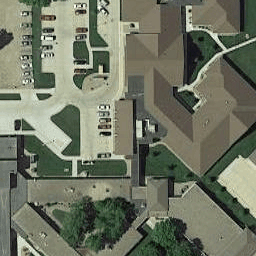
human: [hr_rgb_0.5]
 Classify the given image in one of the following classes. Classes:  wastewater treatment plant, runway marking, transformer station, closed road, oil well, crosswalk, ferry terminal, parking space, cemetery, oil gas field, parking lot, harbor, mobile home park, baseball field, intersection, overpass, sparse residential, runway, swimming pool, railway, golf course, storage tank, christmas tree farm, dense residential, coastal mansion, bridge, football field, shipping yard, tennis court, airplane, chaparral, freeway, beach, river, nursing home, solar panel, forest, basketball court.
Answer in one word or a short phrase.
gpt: nursing home